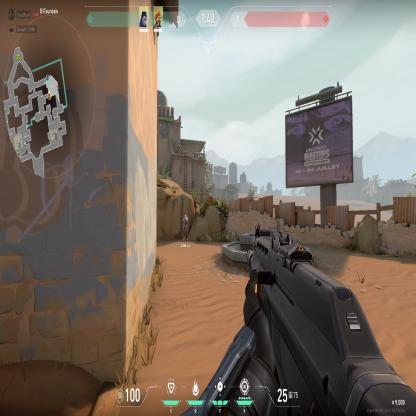
Label: teammate